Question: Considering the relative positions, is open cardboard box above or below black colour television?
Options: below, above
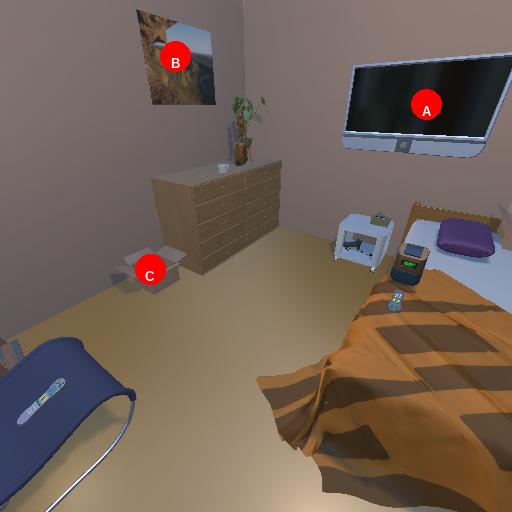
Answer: below